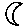
Label: moon